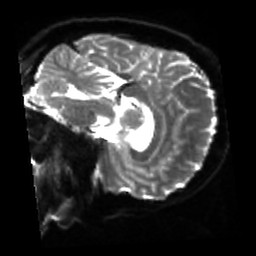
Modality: sbref
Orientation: sagittal
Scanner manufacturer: siemens
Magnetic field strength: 3 T
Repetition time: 4 s
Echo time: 0.0594 s